Question: When I'm using 'npm install -g react-native-cli' it gives me an error:

Could someone help me with this?
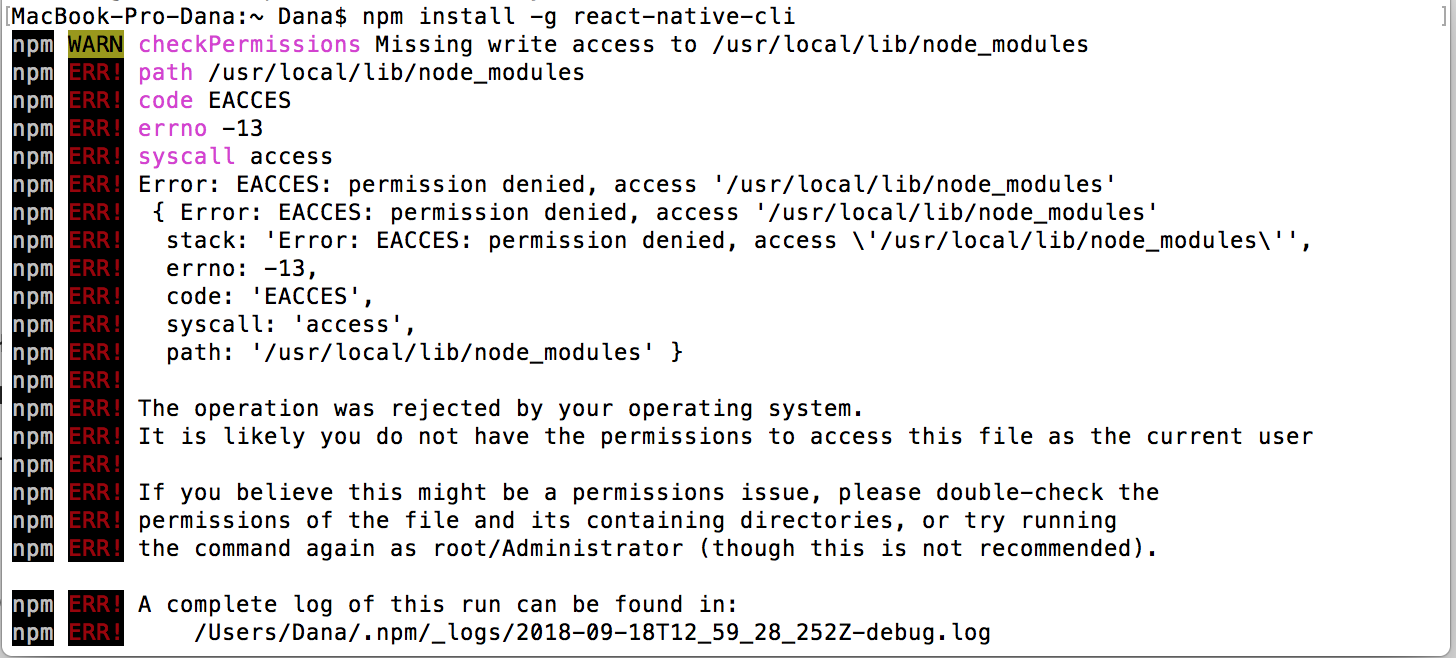
Answer: Try:
'''
sudo npm install -g react-native-cli
'''
Then you will have to insert your password user, the problem is that you don't have user access if you don't make a 'sudo' command before.